Field crop: maize
Growth stage: 1
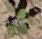
Species: chenopodium